Interaction volume radius: 5 \u00c5
Interaction volume height: 10 \u00c5
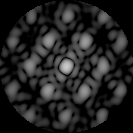
Disorder parameter: 0.2914